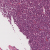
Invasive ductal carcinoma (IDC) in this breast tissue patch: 1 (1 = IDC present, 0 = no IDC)